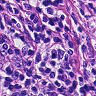
Metastatic tissue present: no